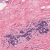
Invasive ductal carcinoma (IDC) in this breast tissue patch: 0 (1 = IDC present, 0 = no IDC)